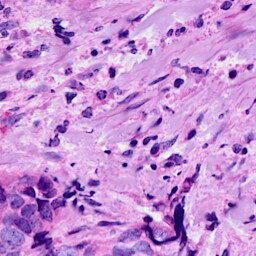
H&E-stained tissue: Breast